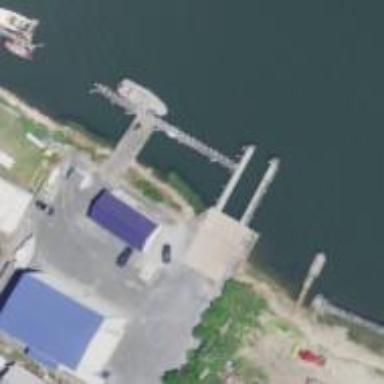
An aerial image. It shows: Pier with boat lift on the waterway.